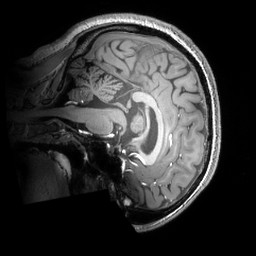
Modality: T1w
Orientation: sagittal
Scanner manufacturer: philips
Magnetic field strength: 7 T
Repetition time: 0.008 s
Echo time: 0.001974 s